Question: I am working on Managed C++ for the first time... I have made a form using Winform which has a button to browse through directories for file and whichever path the user selects, the path should be visible on the text box.
I wanted to know how to create the file browser dialog box in Managed C++.
Attaching the image of the form if required.

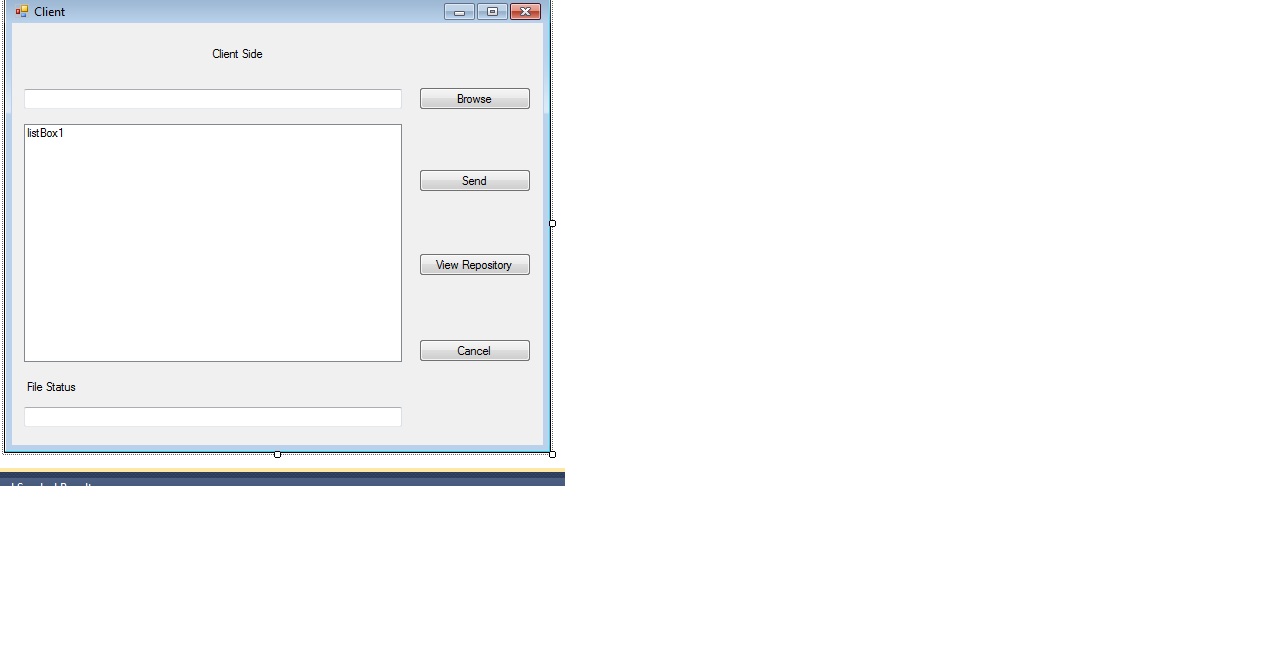
Answer: You're looking for <URL>.
'''
void button1_Click( Object^ /*sender*/, System::EventArgs^ /*e*/ )
{
Stream^ myStream;
OpenFileDialog^ openFileDialog1 = gcnew OpenFileDialog;
openFileDialog1->InitialDirectory = "c:\";
openFileDialog1->Filter = "txt files (*.txt)|*.txt|All files (*.*)|*.*";
openFileDialog1->FilterIndex = 2;
openFileDialog1->RestoreDirectory = true;
if ( openFileDialog1->ShowDialog() == System::Windows::Forms::DialogResult::OK )
{
if ( (myStream = openFileDialog1->OpenFile()) != nullptr )
{
// Insert code to read the stream here.
myStream->Close();
}
}
}
'''